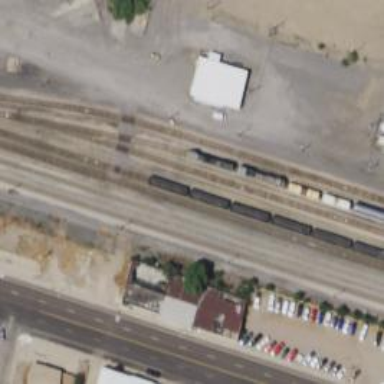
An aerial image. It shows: Railway yard.